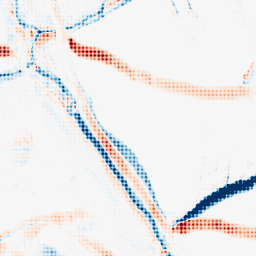
Category: morphological
Decomposition family: morphological_rect
Decomposition parameters: operation: average
width: 5
height: 20
Upsampling method: sinc_blackman
Upsampling parameters: scale: 8
kernel_size: 8
Upsampling scale: 8